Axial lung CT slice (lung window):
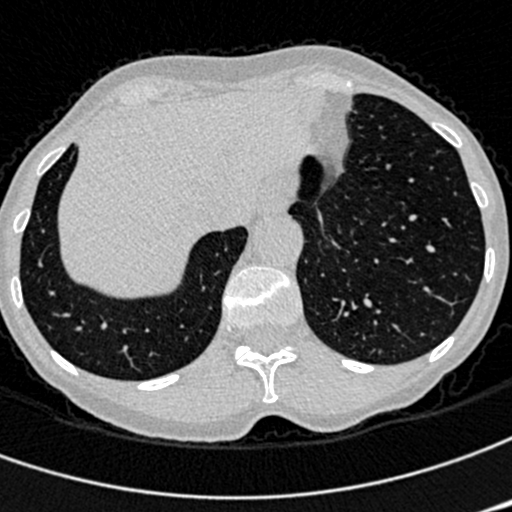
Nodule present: no